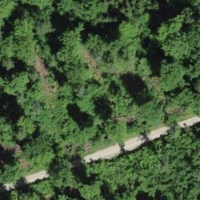
EUNIS habitat code: 41
Species observed at this site:
Anthocharis cardamines